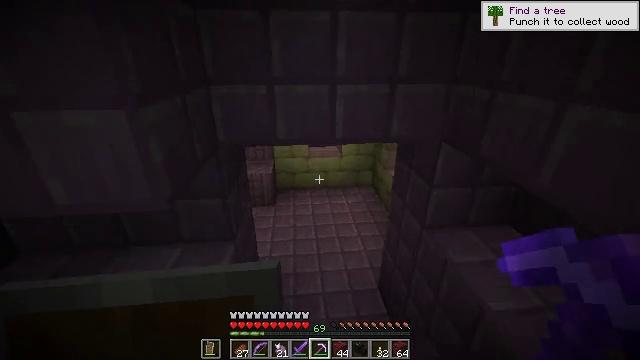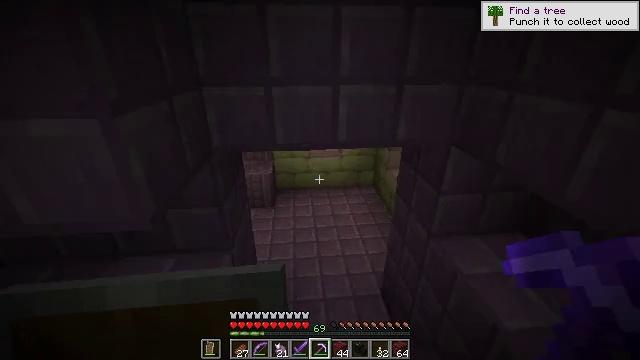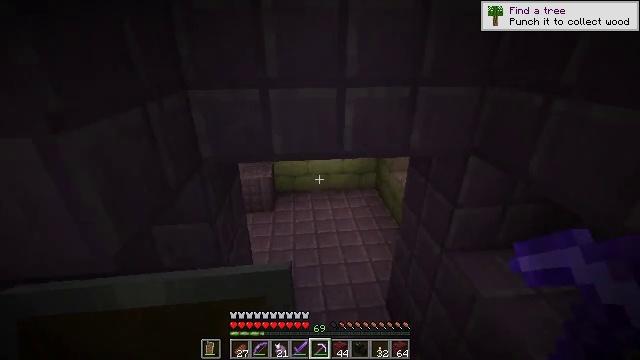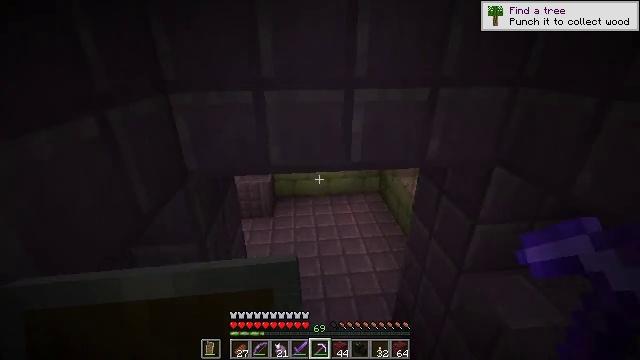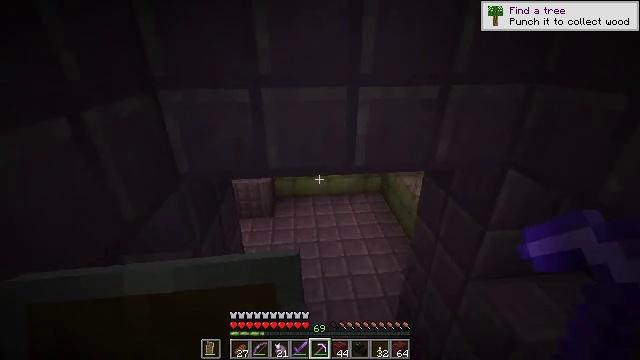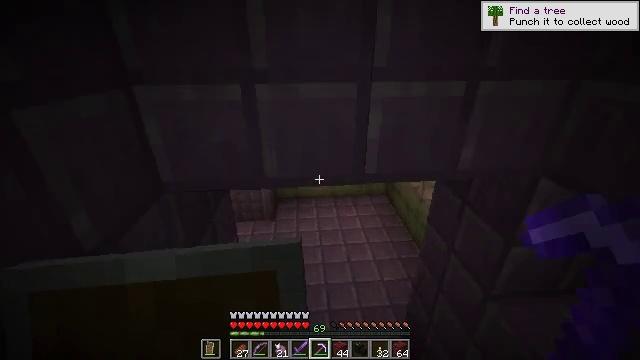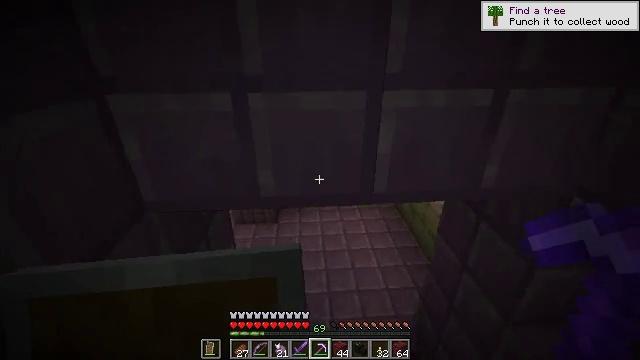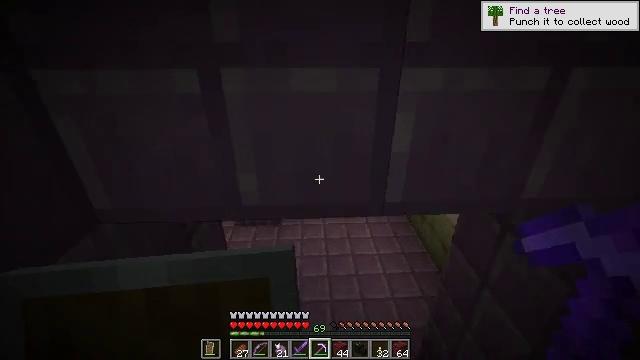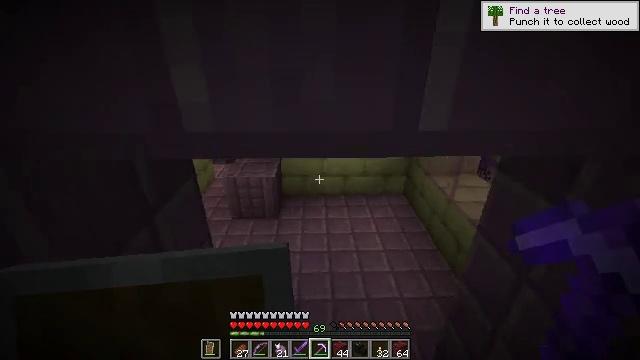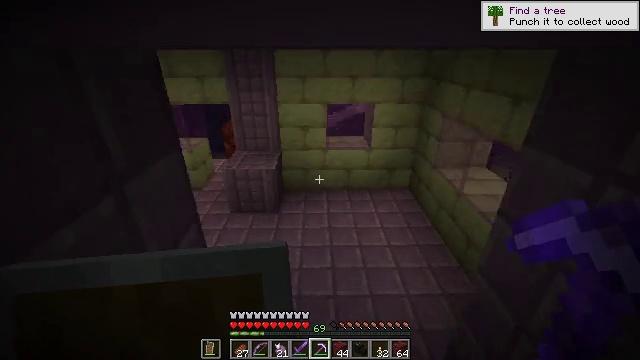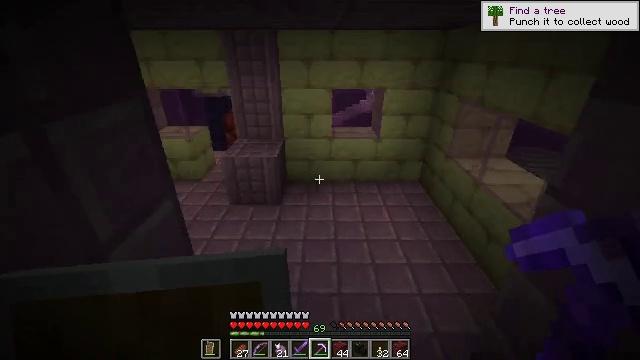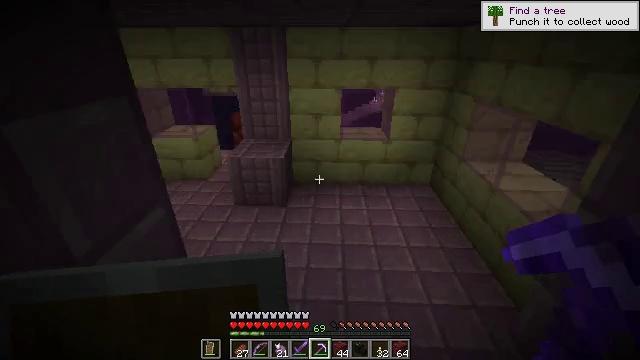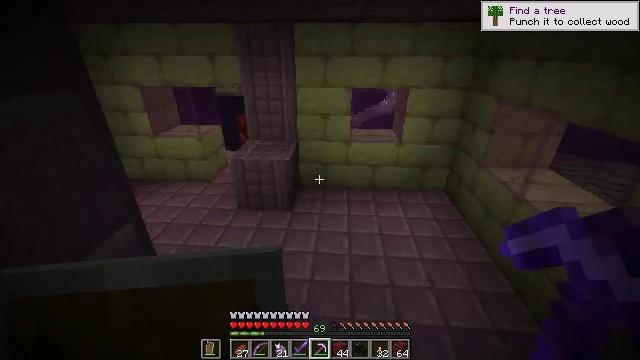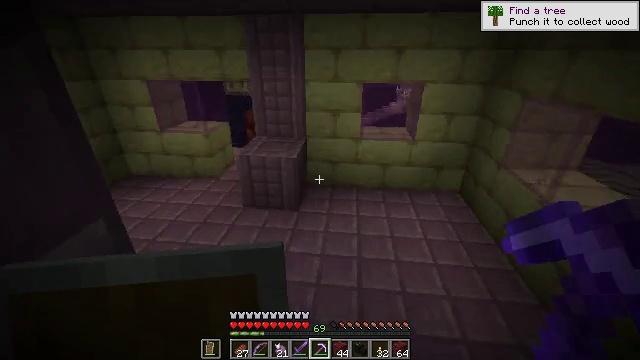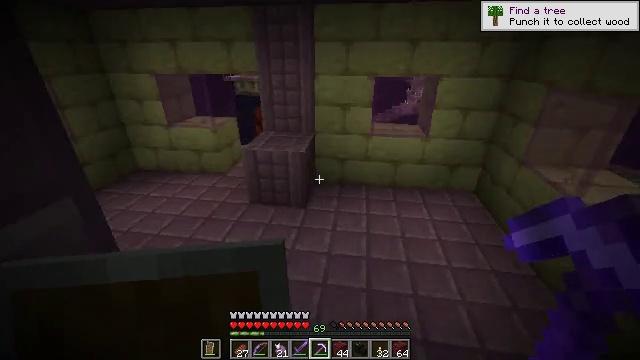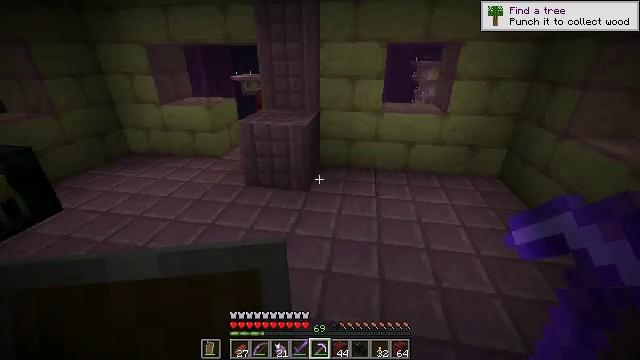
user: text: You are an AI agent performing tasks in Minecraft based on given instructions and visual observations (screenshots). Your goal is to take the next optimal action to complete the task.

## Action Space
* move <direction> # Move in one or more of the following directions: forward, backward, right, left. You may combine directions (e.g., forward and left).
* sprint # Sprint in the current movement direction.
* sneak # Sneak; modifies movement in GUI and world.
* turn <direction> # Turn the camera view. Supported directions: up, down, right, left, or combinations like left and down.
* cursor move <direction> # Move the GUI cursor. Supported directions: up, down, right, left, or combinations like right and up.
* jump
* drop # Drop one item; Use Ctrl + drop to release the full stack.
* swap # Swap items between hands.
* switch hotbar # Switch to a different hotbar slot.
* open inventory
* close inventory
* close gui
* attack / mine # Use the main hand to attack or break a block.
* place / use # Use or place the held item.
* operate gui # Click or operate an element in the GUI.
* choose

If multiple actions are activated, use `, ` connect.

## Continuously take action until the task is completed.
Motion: motion action
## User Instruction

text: Left click on the ender chest to mine.
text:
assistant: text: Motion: move forward
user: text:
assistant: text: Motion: move forward
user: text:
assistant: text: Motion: move forward
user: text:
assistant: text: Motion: move forward
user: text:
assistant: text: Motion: move forward
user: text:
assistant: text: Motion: move forward
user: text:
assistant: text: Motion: move forward, turn left
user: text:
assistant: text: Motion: move forward
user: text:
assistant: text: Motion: move forward
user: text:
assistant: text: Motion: move forward, turn left
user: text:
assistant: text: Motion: move forward, turn left
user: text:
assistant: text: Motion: move forward, turn left
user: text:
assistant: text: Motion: move forward, turn left
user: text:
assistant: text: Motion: move forward, turn left
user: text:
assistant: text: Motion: move forward, turn left
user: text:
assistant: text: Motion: move forward, turn left
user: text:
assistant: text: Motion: move forward, turn left
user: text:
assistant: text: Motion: move forward and move right, turn left
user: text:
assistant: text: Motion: move forward and move right, turn left
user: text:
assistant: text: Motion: move forward and move right, turn left
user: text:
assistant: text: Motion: move forward and move right, turn left
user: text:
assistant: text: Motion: move forward and move right, turn left
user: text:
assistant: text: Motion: move forward, turn left
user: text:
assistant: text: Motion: move forward, turn left
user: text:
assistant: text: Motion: move forward, turn left
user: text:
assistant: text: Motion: move forward, turn left
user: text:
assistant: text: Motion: move forward, turn left
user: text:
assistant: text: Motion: move forward, turn left
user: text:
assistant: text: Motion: move forward
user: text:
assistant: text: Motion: move forward